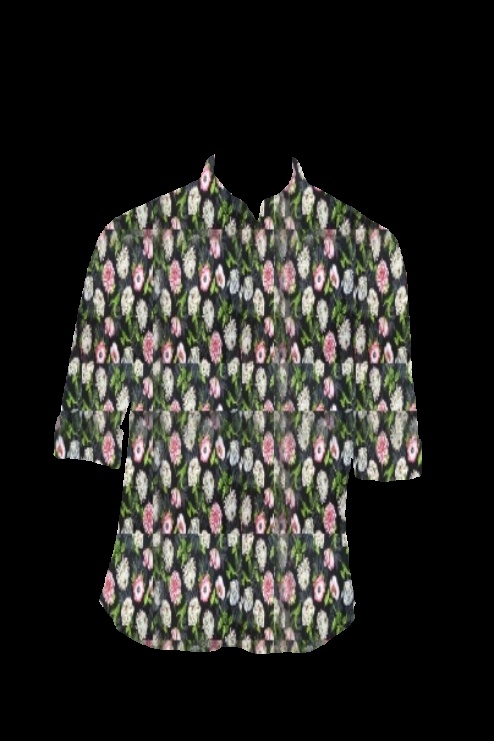
black pink tulip print button up tee